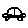
Label: car